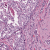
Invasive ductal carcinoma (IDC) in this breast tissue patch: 1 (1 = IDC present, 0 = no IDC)